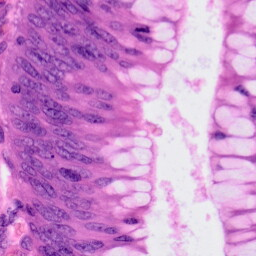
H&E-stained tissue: Colon